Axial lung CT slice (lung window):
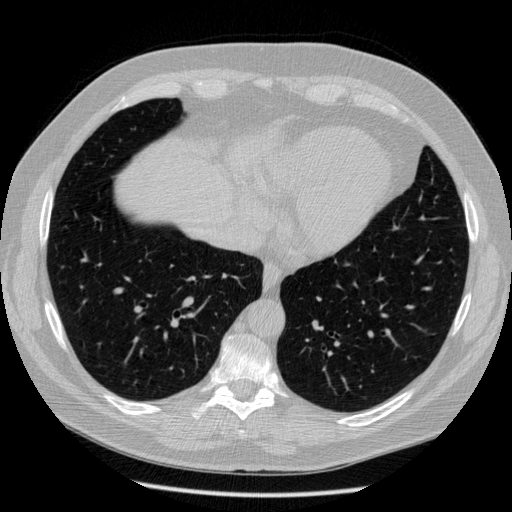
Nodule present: no